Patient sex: M
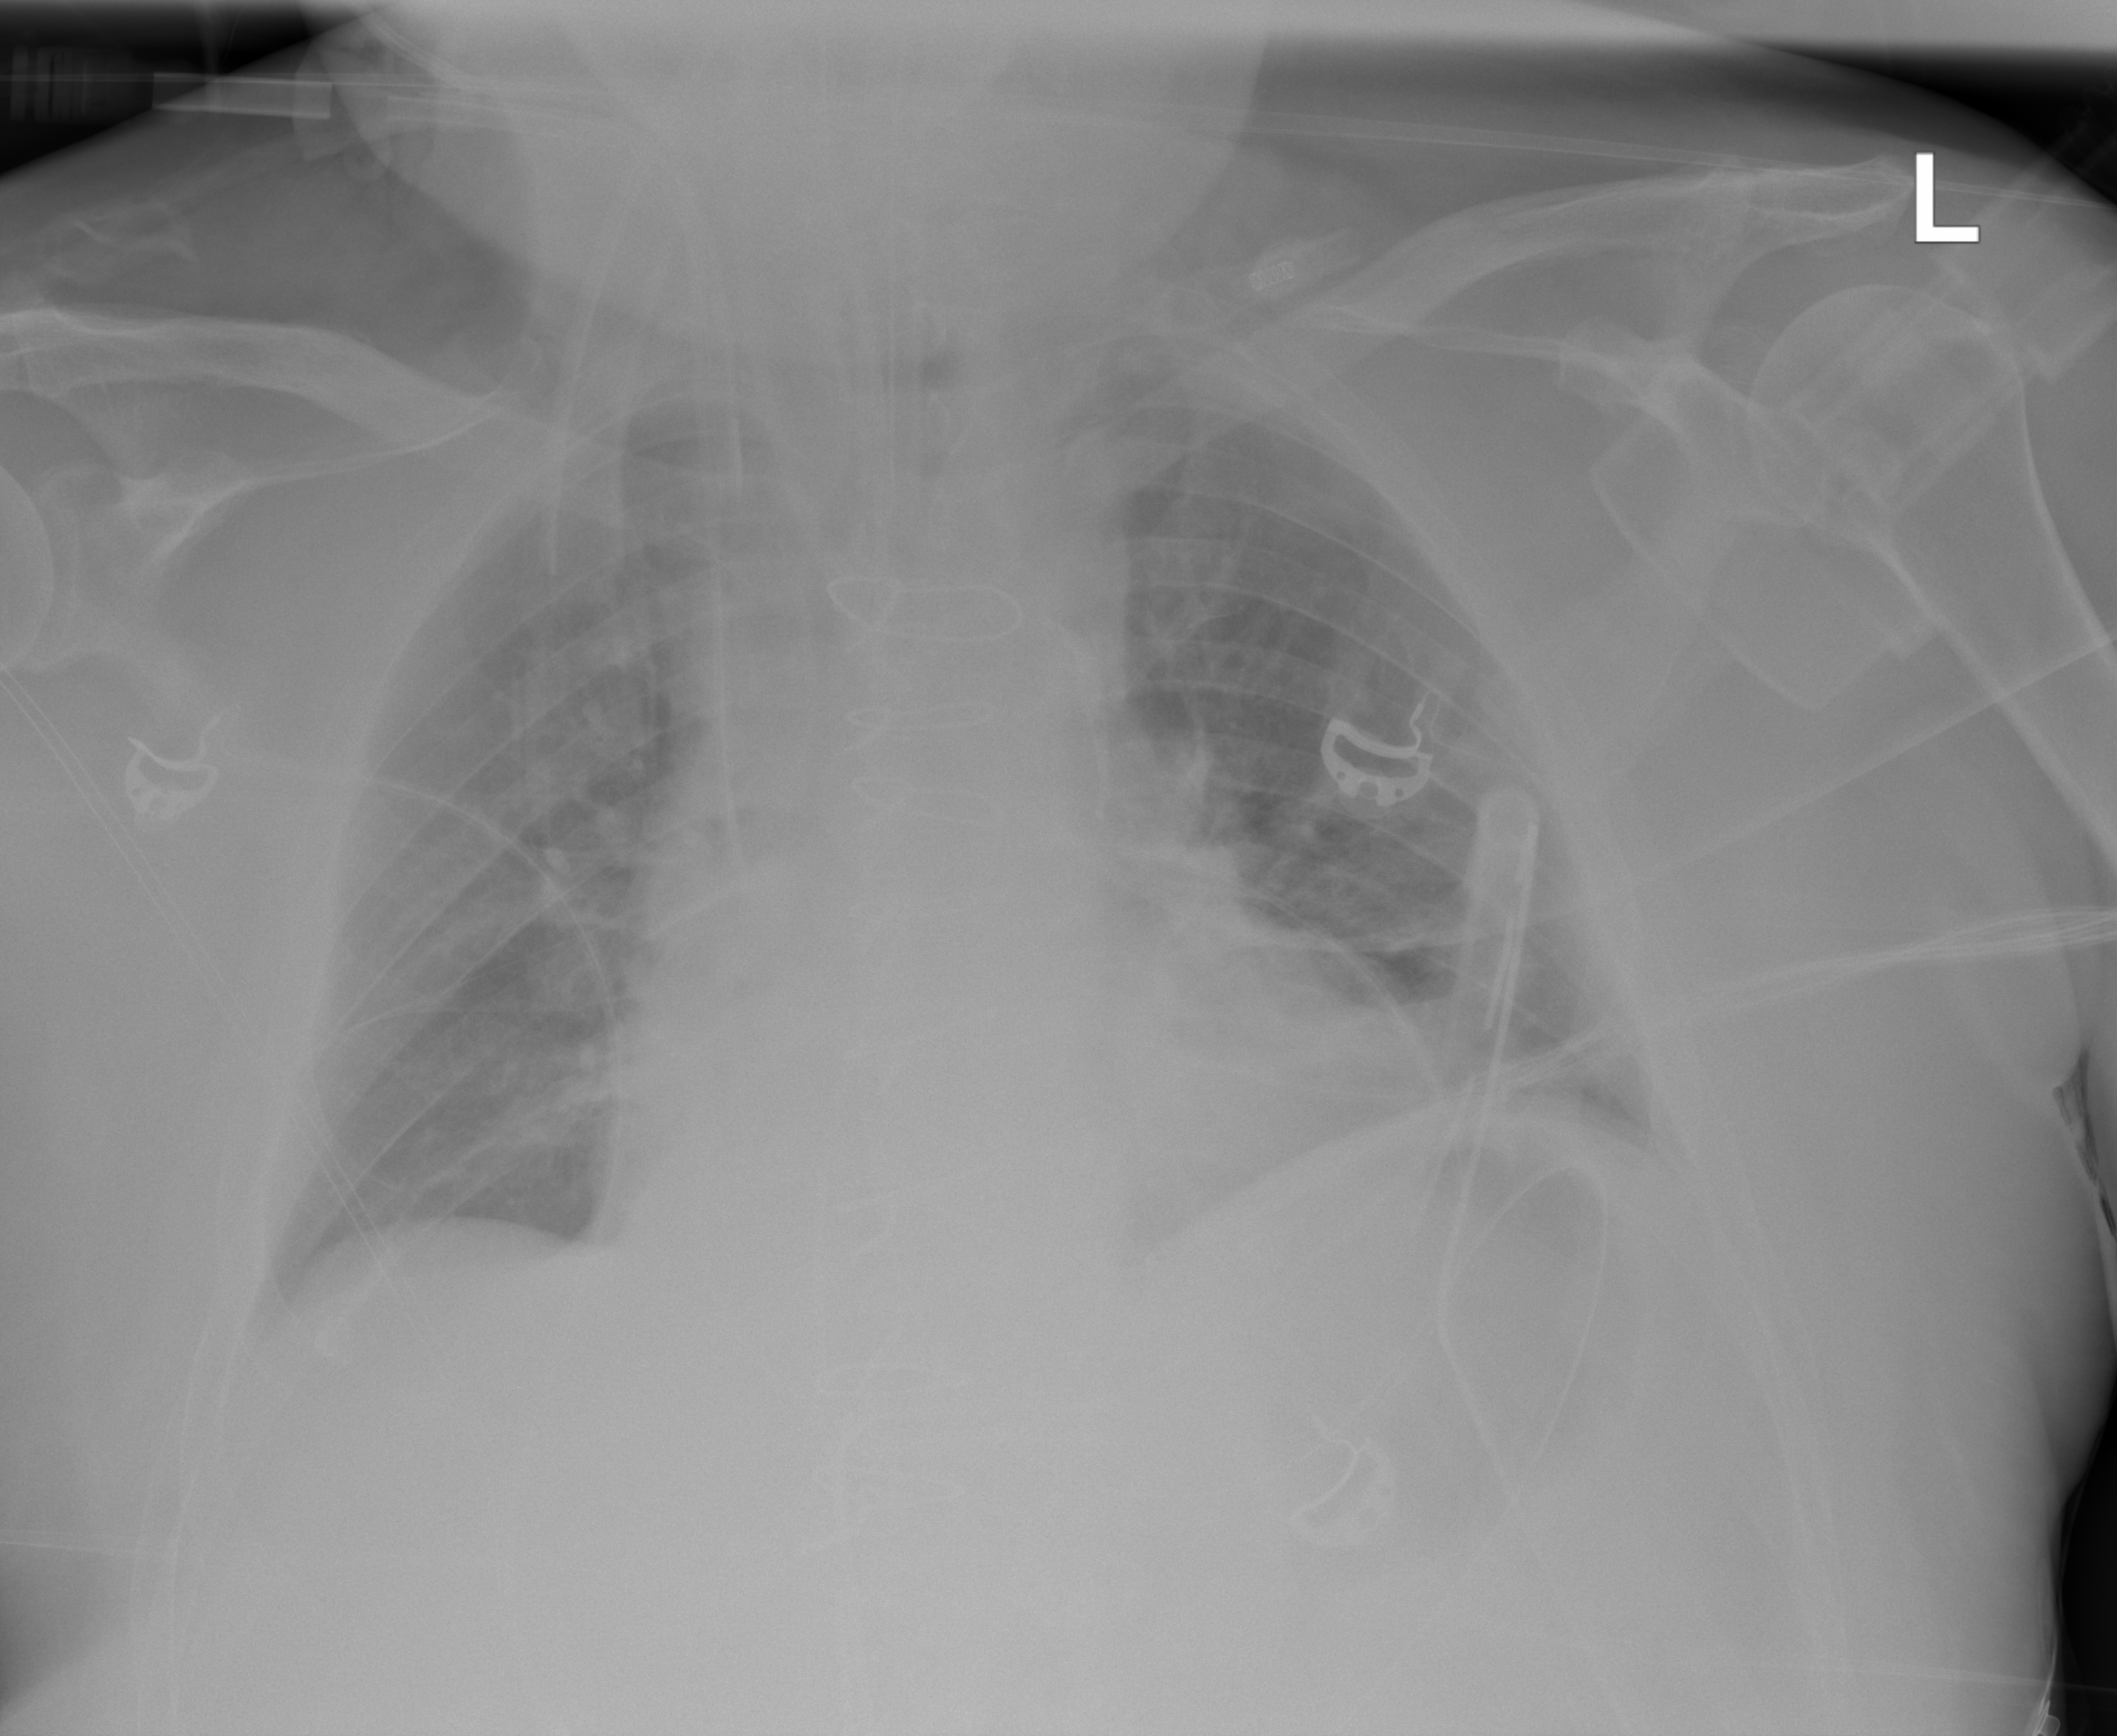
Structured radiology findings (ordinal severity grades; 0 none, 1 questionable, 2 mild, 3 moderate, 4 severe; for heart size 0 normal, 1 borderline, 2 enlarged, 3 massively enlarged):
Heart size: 2
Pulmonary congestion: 1
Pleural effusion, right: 2
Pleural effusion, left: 2
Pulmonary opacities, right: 0
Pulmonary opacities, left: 0
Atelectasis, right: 2
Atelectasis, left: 2